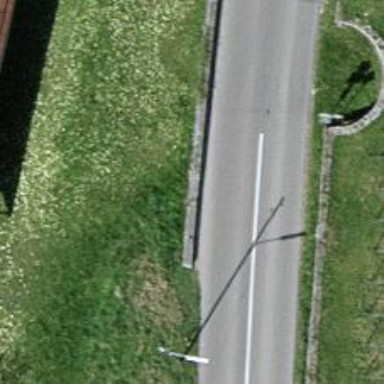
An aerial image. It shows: Wall barrier.